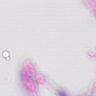
Metastatic tissue present: no